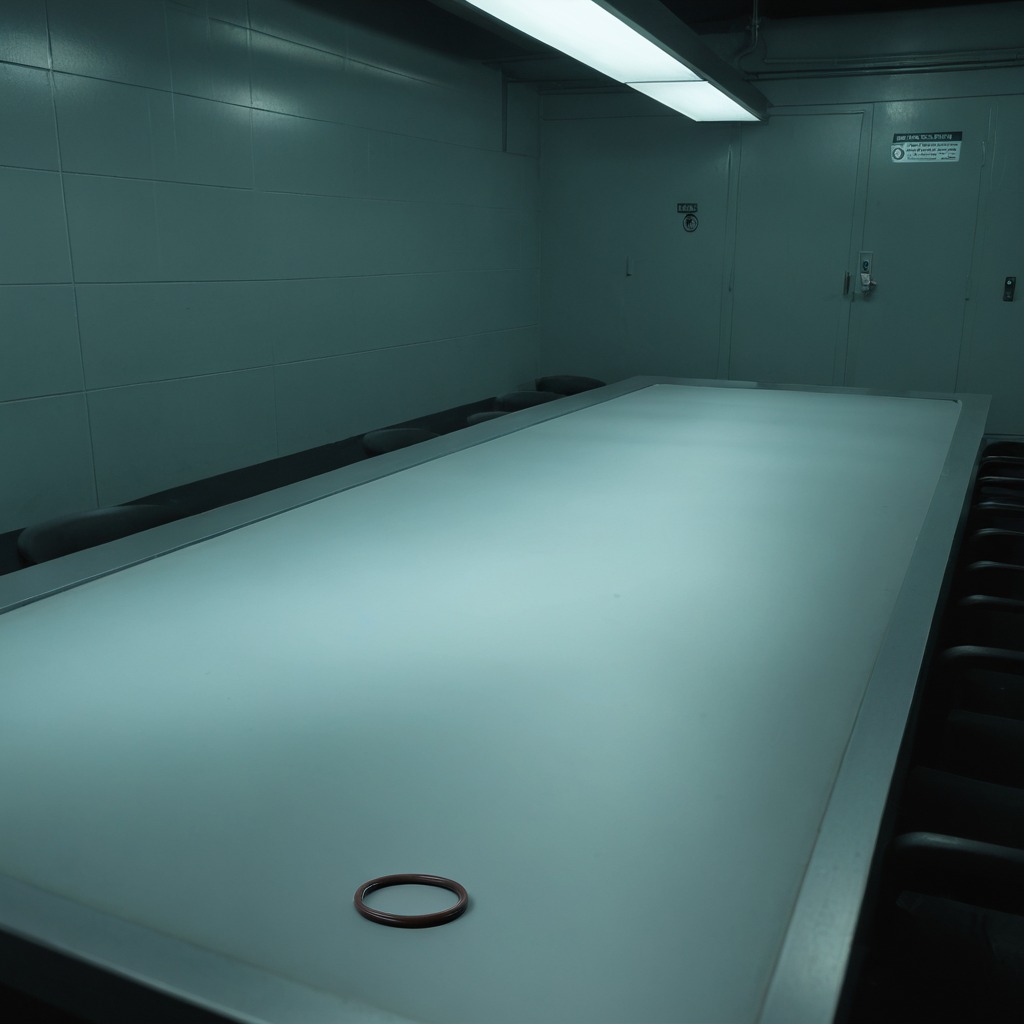
A rubber O-ring is lying on the table in the railway signal maintenance room.